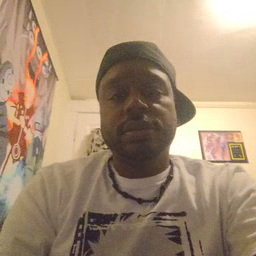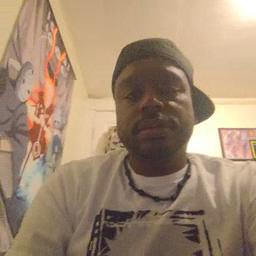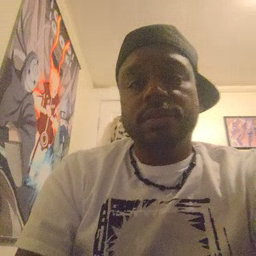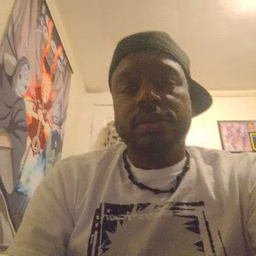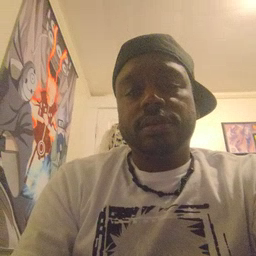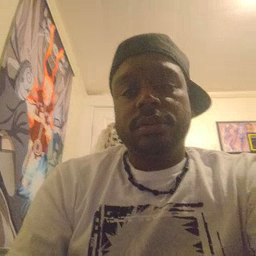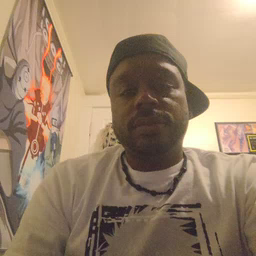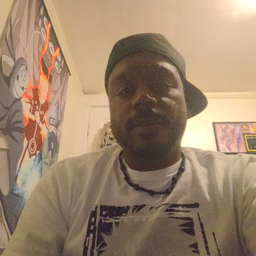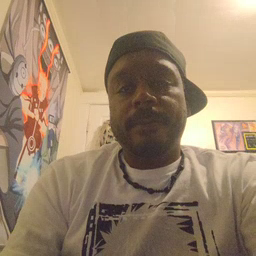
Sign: horse